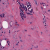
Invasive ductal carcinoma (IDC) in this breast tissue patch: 1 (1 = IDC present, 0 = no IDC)